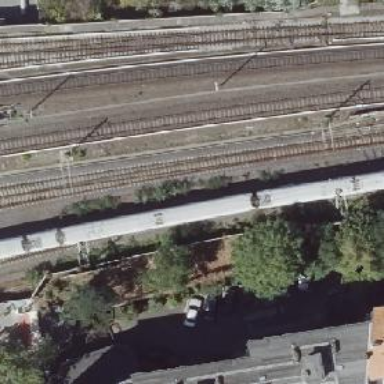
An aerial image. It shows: Rail line with electrified contact lines on embankment.